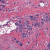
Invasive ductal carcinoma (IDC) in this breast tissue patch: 1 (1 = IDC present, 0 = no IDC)